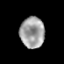
Tissue: prostate
Cell type: Epithelial cells
Senescence score: 0.3458
Nuclear area (px): 747
Mean DAPI intensity: 159.526